Question: I modified the code for the 'count-change' function in SICP so that it would display a pair whenever the function recurses. The pair is of the form '"(cc a k)" -> "(cc a (- k 1))"' or '"(cc a k)" -> "(cc (- a (d k)) k)"', my goal is to build up a DOT file to display the tree-recursion using GraphViz.
Here's an example image, generated from the code below:

Here's the scheme code:
'''
; Count Change
(define (count-change amount)
(cc amount 5))
(define (cc amount kinds-of-coins)
(begin
(cond ((= amount 0) 1)
((or (< amount 0) (= kinds-of-coins 0)) 0)
(else (+
(begin
(display """)
(display '(cc ,amount ,kinds-of-coins))
(display """)
(display " -> ")
(display """)
(display '(cc ,amount ,(- kinds-of-coins 1)))
(display """)
(display "
")
(cc amount (- kinds-of-coins 1))
)
(begin
(display """)
(display '(cc ,amount ,kinds-of-coins))
(display """)
(display " -> ")
(display """)
(display '(cc ,(- amount (first-denomination kinds-of-coins)) ,kinds-of-coins))
(display """)
(display "
")
(cc (- amount (first-denomination kinds-of-coins)) kinds-of-coins)
)
)
))))
; first-denomination takes the number of kinds of coins and returns the denomination of the first kind
(define (first-denomination kinds-of-coins)
(cond ((= kinds-of-coins 1) 1)
((= kinds-of-coins 2) 5)
((= kinds-of-coins 3) 10)
((= kinds-of-coins 4) 25)
((= kinds-of-coins 5) 50)))
(count-change 11)
'''
The original code is <URL>.
I have read about scheme macros, and I think that they could solve this problem by allowing me to 'wrap' calls to (cc . .) in a 'begin' statement with displays to output what is happening at the time of recursion.
How can this be done with Scheme macros?
NOTE: I know that my image is inaccurate, I need to find a way of making the nodes distinct, so that the graph is a tree, and not just a DAG. However, that is outside the scope of this question.
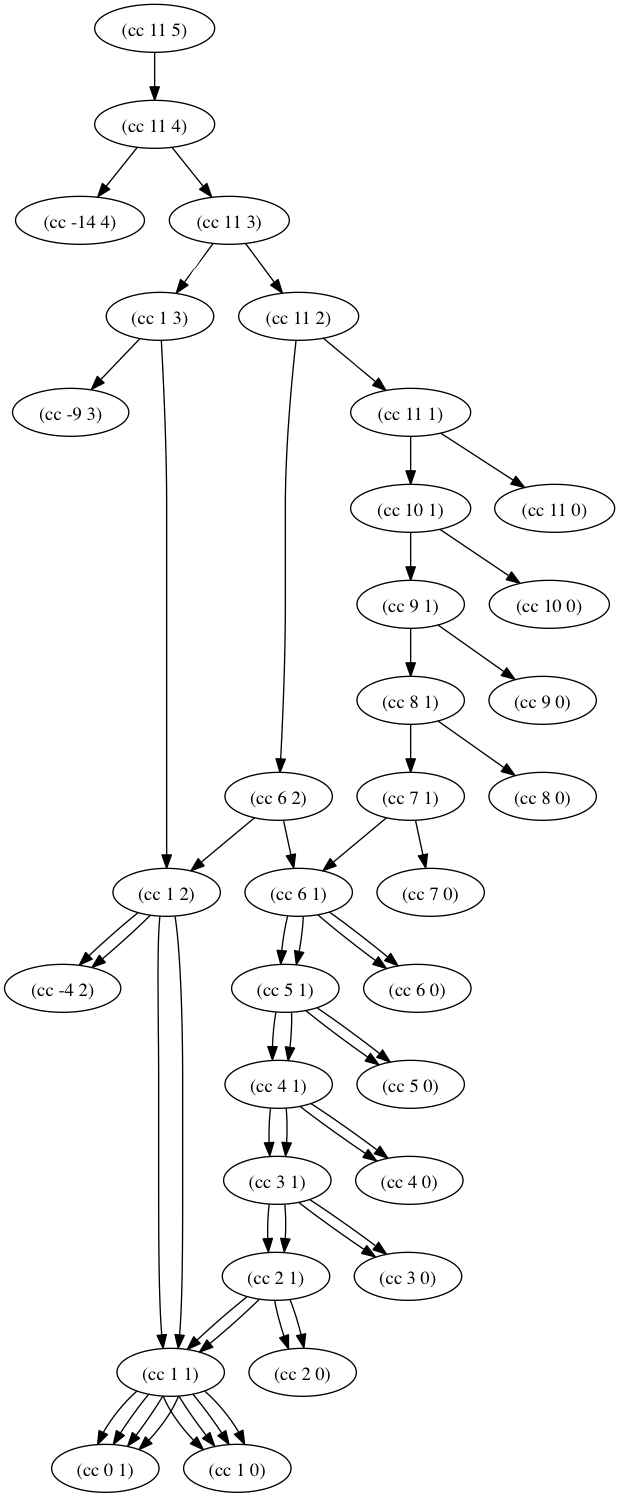
Answer: Macros aren't what you want here. The more appropriate tool for this job is a simple local function that knows both the old and new arguments to 'cc' and handles printing out the graphviz text and making the recursive call:
'''
(define (cc amount kinds-of-coins)
(let ((recur (lambda (new-amount new-kinds)
(begin
(display """)
(display '(cc ,amount ,kinds-of-coins))
(display """)
(display " -> ")
(display """)
(display '(cc ,new-amount ,new-kinds))
(display """)
(display "
")
(cc new-amount new-kinds)))))
(cond ((= amount 0) 1)
((or (< amount 0) (= kinds-of-coins 0)) 0)
(else (+
(recur amount (- kinds-of-coins 1))
(recur (- amount (first-denomination kinds-of-coins)) kinds-of-coins))))))
'''
You didn't say what Scheme implementation you're using, but for some implementations there are some minor syntactic cleanups that can be done as well to make this code look nicer.